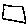
Label: square